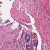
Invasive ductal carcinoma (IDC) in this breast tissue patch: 1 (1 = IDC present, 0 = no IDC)